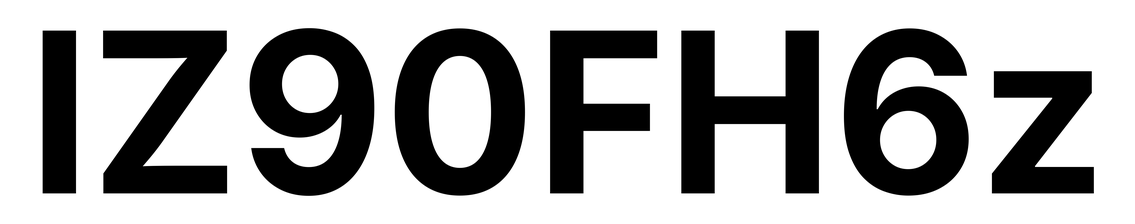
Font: Inter_Bold